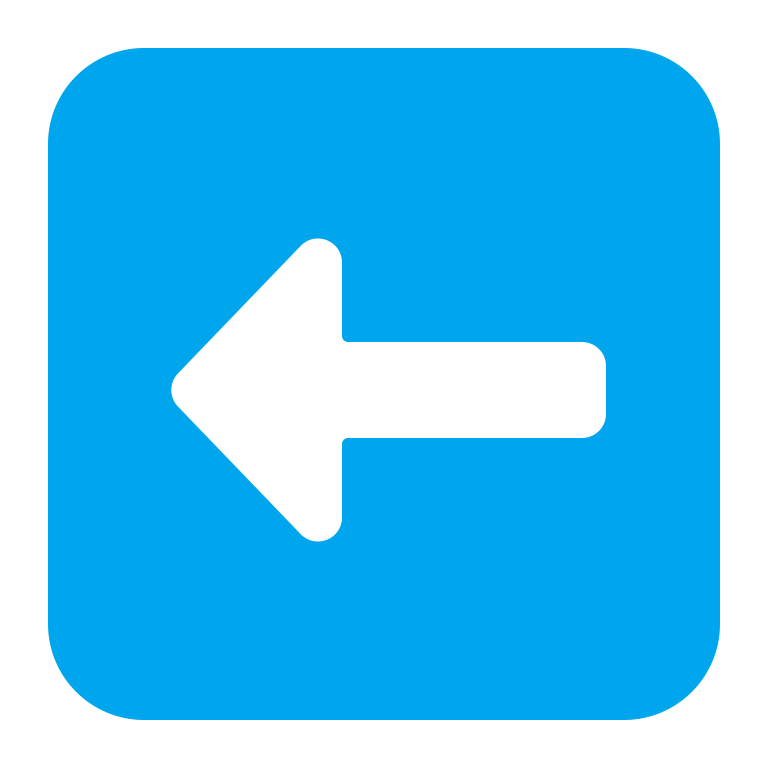
left arrow flat